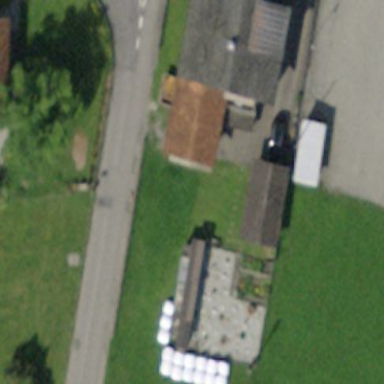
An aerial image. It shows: Farm building.